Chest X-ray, PA view. Patient: 41 years old, sex M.
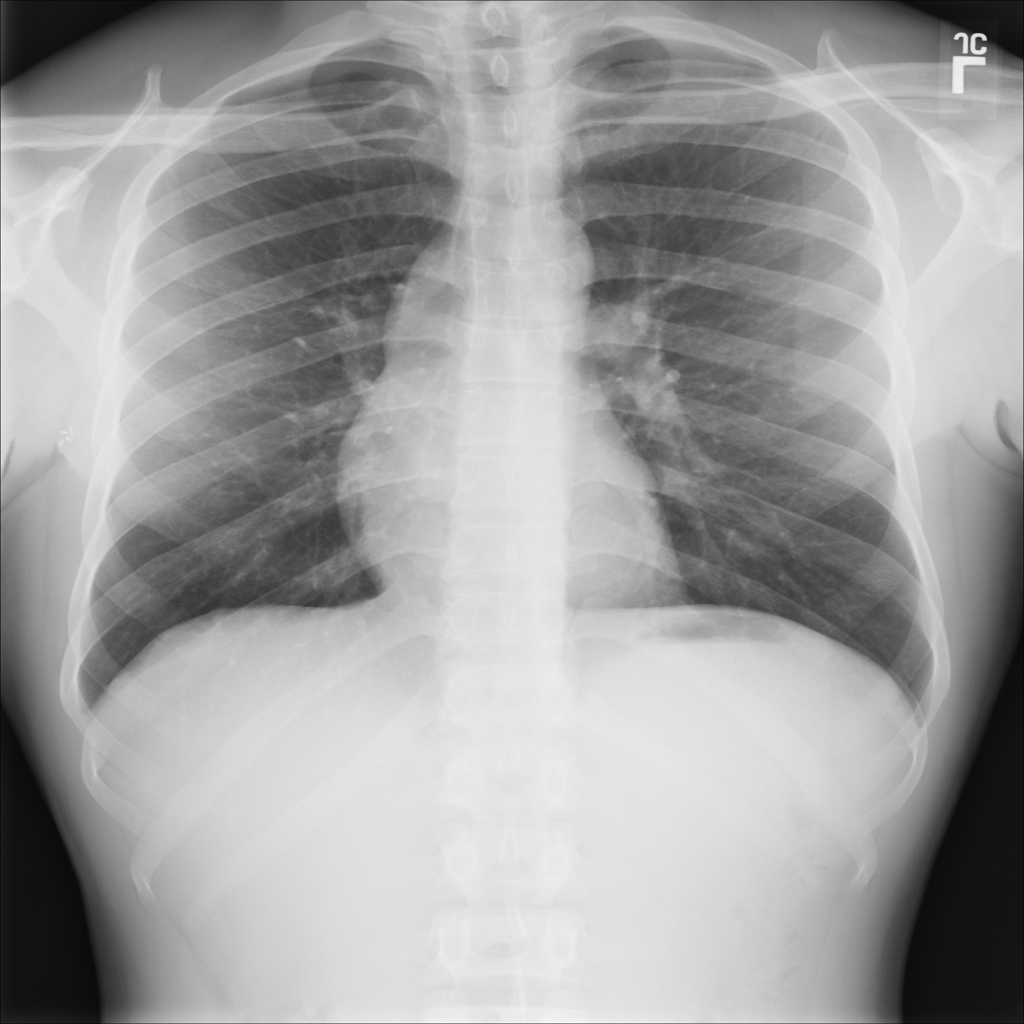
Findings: No Finding